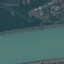
Land use / land cover class: River